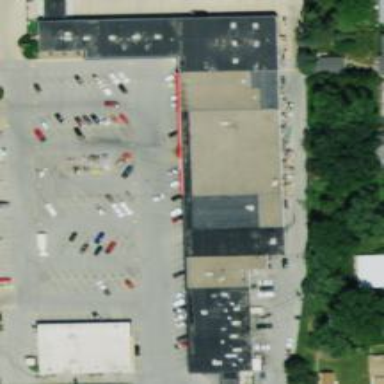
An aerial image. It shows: Retail area.